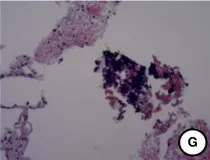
PET-CT scan (November 2016) and histopathological results after postoperative recurrence. (G) Histopathological features of CT-guided biopsy tissue of the nodule in the right upper lobe: alveolus tissue with some naked nuclear-like lymphocytes. (x20 hematoxylin/eosin).
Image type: pathology (papanicolaou)